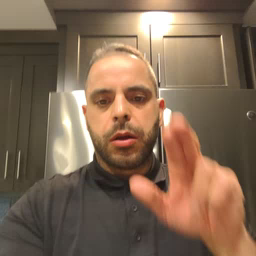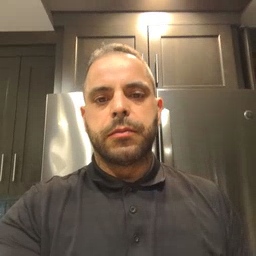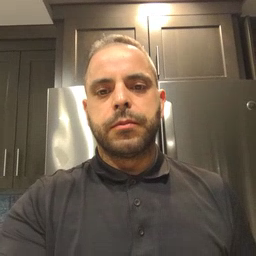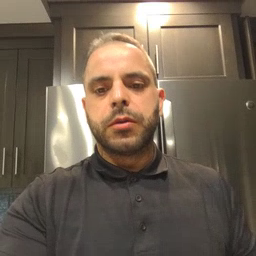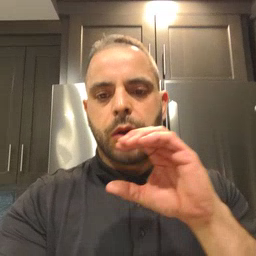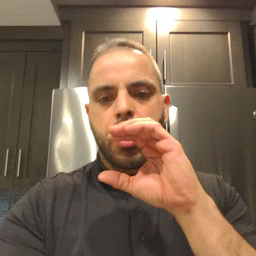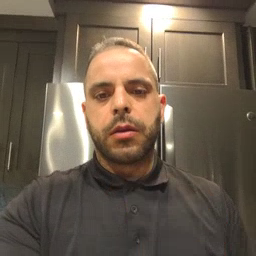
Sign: chocolate